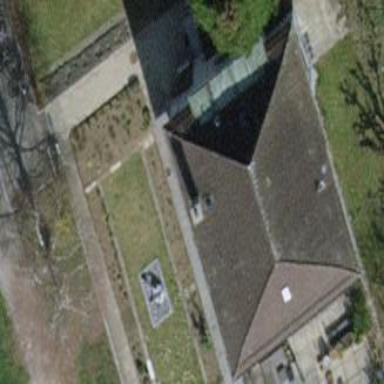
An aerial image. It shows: Detached building with hipped roof shape.